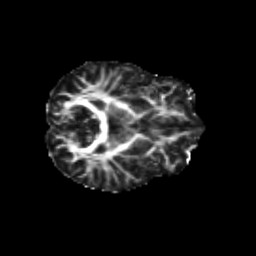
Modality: FA
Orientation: axial
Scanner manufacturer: siemens
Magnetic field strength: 3 T
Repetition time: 9.2 s
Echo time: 0.084 s